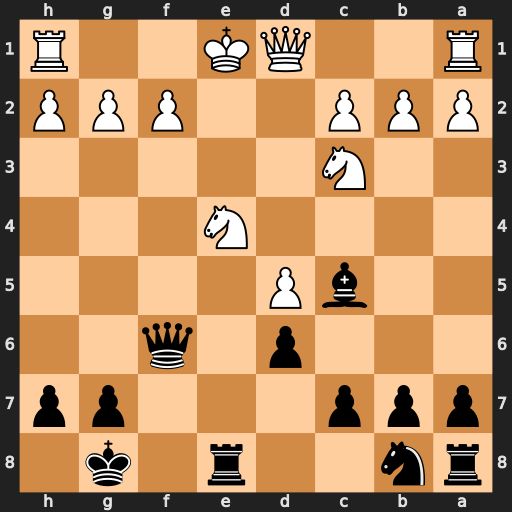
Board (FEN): rn2r1k1/ppp3pp/3p1q2/2bP4/4N3/2N5/PPP2PPP/R2QK2R
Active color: b
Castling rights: KQ
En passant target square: -
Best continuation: Qxf2#